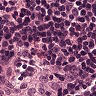
Metastatic tissue present: no